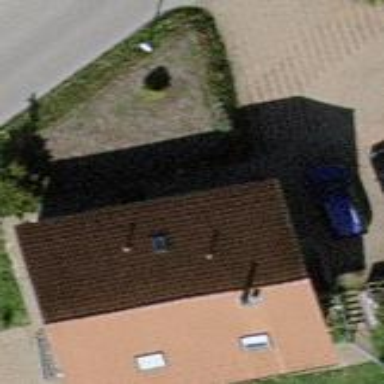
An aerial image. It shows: Residential building.